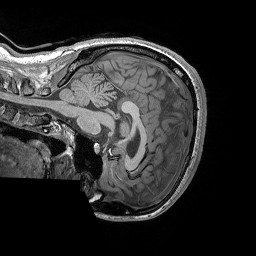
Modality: T1w
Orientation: sagittal
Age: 20
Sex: female
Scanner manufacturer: siemens
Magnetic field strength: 3 T
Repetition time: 1.9 s
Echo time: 0.00302 s